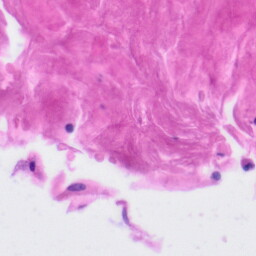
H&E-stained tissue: Tonsil